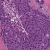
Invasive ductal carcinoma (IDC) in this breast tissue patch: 0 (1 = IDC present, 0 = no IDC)